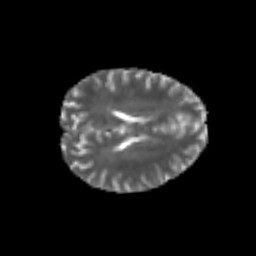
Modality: T2w
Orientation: axial
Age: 25
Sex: male
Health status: healthy